Question: What is the reading of the measurement in the image?
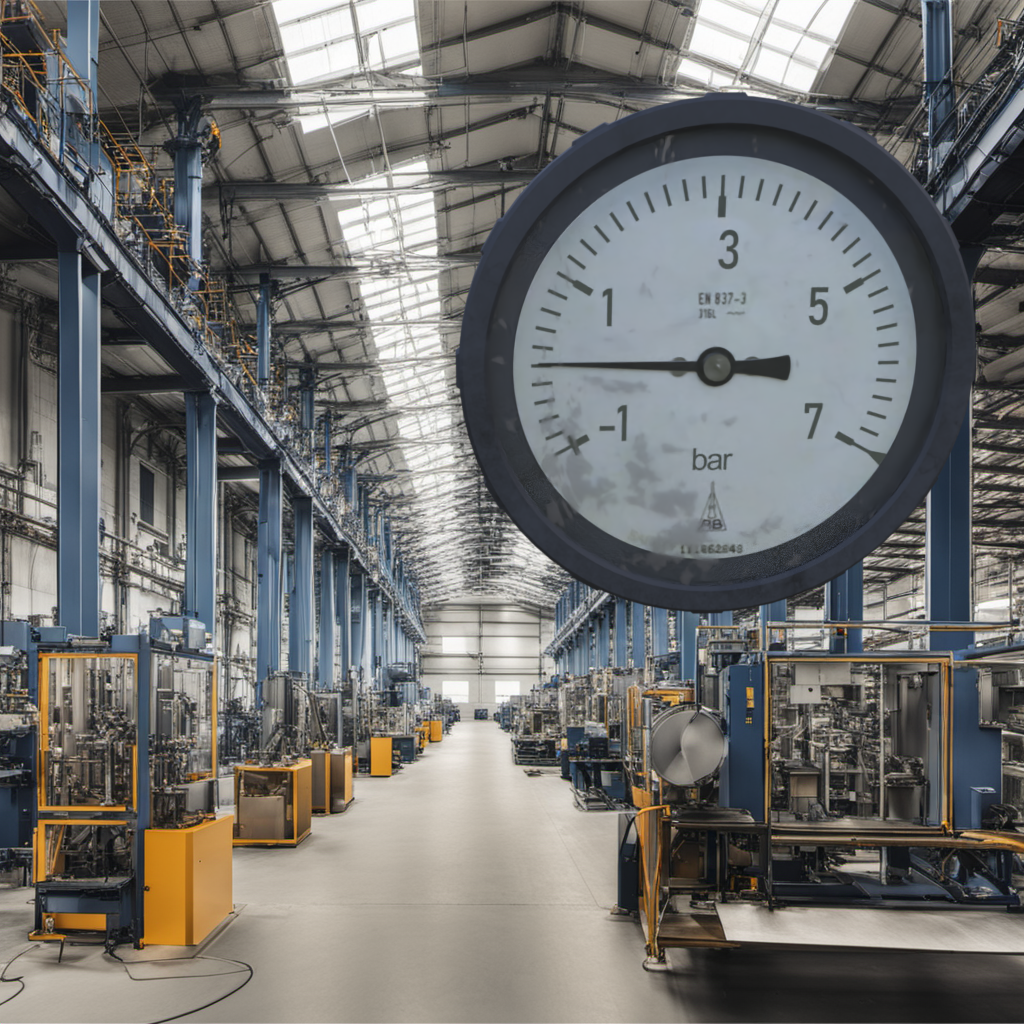
Answer: The result is 0.05
Question: What is the reading range of this measurement?
Answer: The range is from -1 to 7
Question: What is the minimum and maximum value range of this measurement?
Answer: The minimum value is -1 and the maximum value is 7